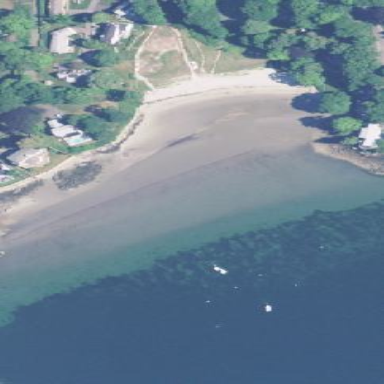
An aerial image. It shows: Sandy beach with natural surface.